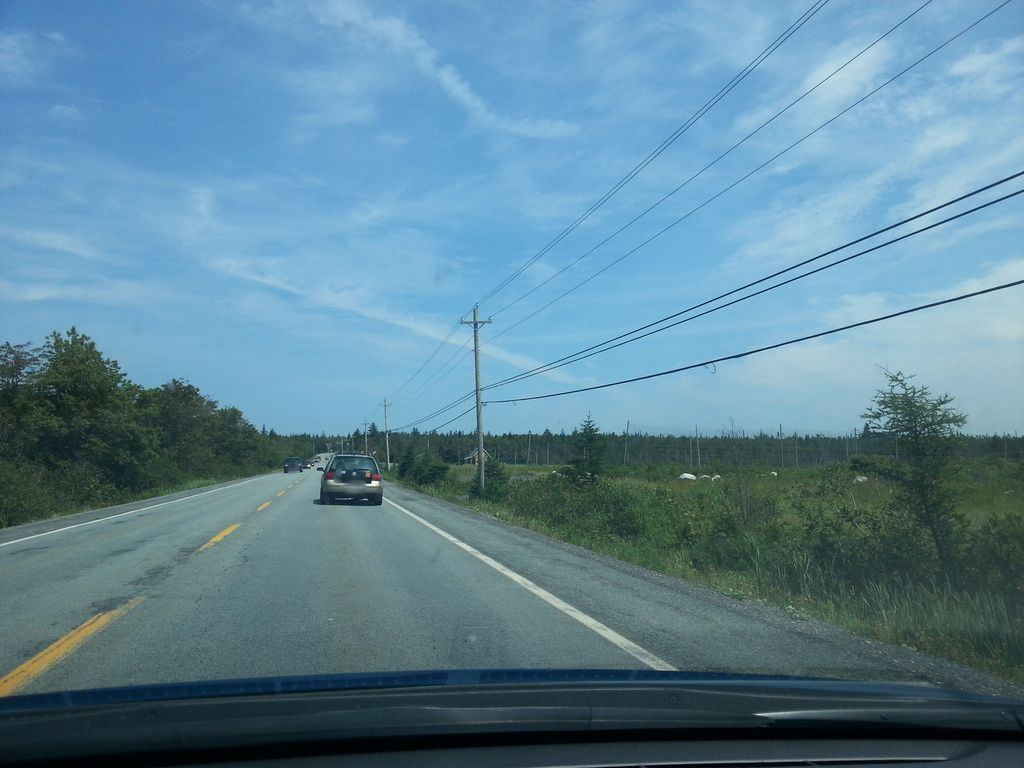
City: halifax